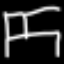
Label: bed